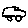
Label: car